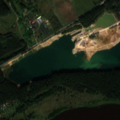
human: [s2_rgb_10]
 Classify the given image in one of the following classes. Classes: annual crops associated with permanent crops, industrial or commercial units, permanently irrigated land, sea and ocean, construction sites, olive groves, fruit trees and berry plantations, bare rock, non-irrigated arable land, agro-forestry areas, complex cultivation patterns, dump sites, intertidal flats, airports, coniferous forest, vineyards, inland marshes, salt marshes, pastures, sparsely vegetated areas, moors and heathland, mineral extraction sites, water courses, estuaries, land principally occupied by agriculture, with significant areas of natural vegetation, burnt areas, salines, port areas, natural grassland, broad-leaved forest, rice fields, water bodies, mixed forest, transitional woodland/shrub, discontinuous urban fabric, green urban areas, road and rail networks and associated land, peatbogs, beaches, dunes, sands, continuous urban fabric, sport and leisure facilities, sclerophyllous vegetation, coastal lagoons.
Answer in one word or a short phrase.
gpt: mineral extraction sites, pastures, complex cultivation patterns, coniferous forest, mixed forest, transitional woodland/shrub, water courses, water bodies